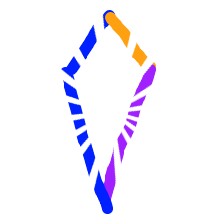
Shape: kite